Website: bh-photo
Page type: stored-credit-cards
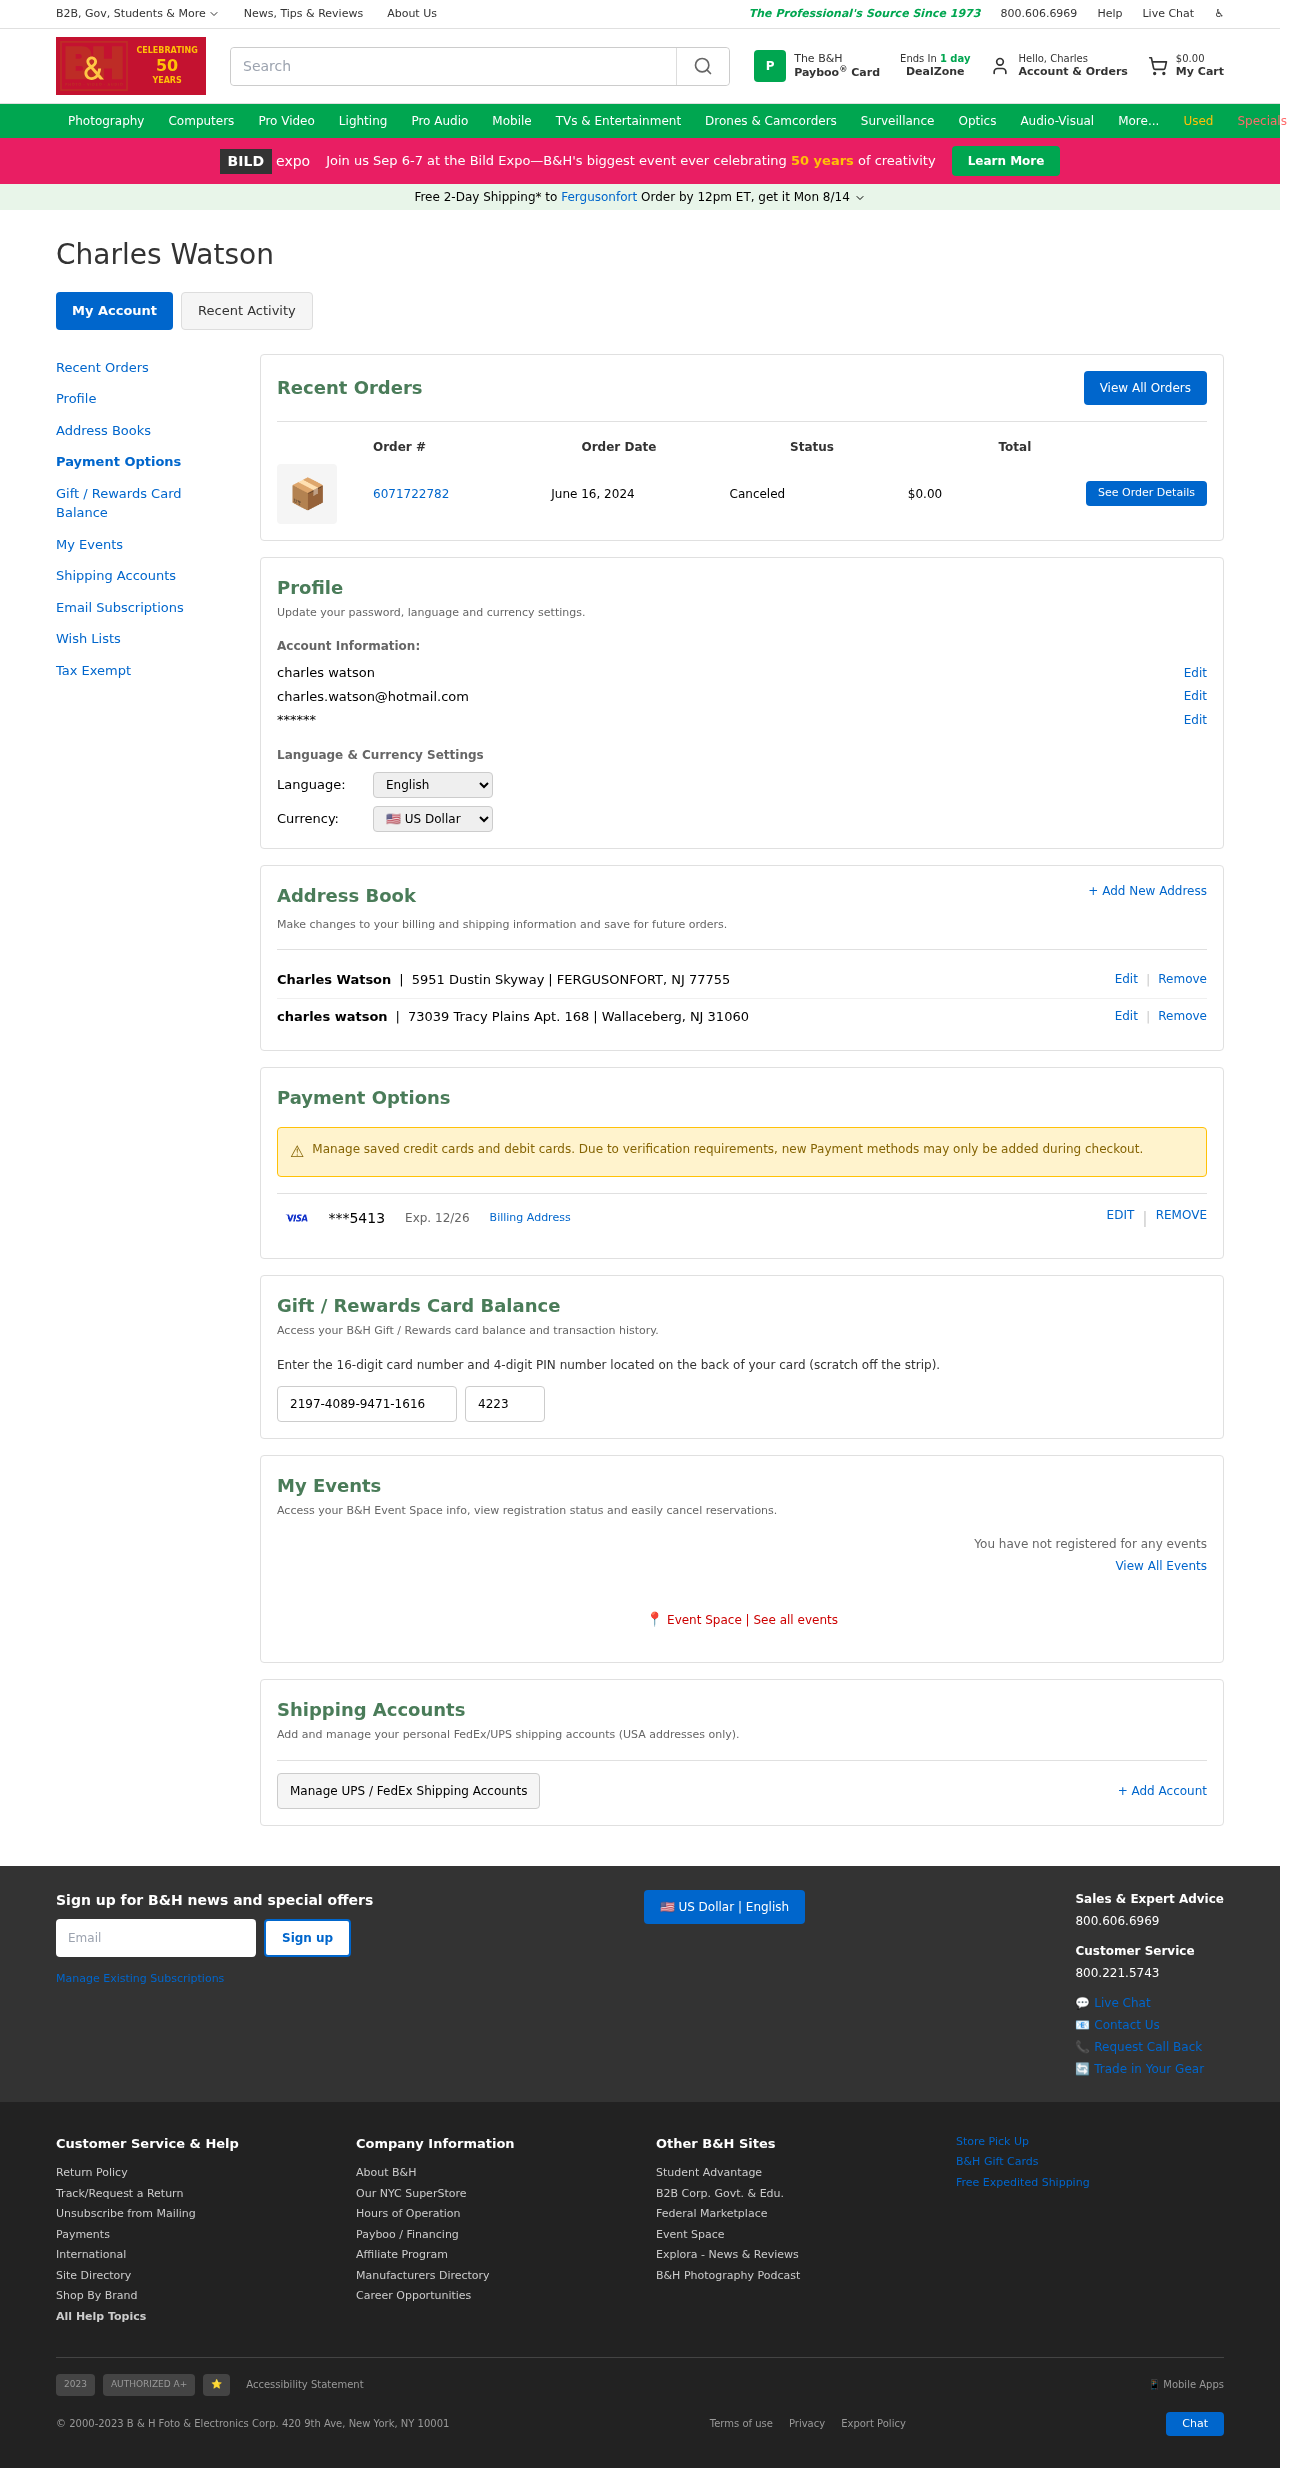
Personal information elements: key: PII_CARD_EXPIRY
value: Exp. 12/26
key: PII_CARD_LAST4
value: ***5413
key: PII_CITY
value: Fergusonfort
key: PII_EMAIL
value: charles.watson@hotmail.com
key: PII_FIRSTNAME
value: Charles
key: PII_FULLNAME
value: charles watson
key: PII_FULLNAME
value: Charles Watson
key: PII_LOCATION1_CITY_STATE_ZIP
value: Wallaceberg, NJ 31060
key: PII_LOCATION1_STREET
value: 73039 Tracy Plains Apt. 168
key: PII_STREET
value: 5951 Dustin Skyway
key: PII_CITY_STATE_ZIP
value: FERGUSONFORT, NJ 77755
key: PII_GIFT_CODE
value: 2197-4089-9471-1616
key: PII_GIFT_PIN
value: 4223
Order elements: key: ORDER_SUBTOTAL
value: $0.00
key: ORDER_ID
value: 6071722782
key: ORDER_DATE
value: June 16, 2024
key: ORDER_TOTAL
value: $0.00
Search elements: key: HEADER_SEARCH
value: Search